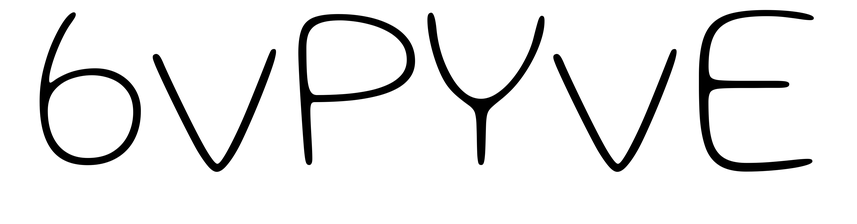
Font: Gluten_Thin